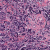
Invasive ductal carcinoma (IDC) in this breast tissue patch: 1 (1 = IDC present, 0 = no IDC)